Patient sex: M
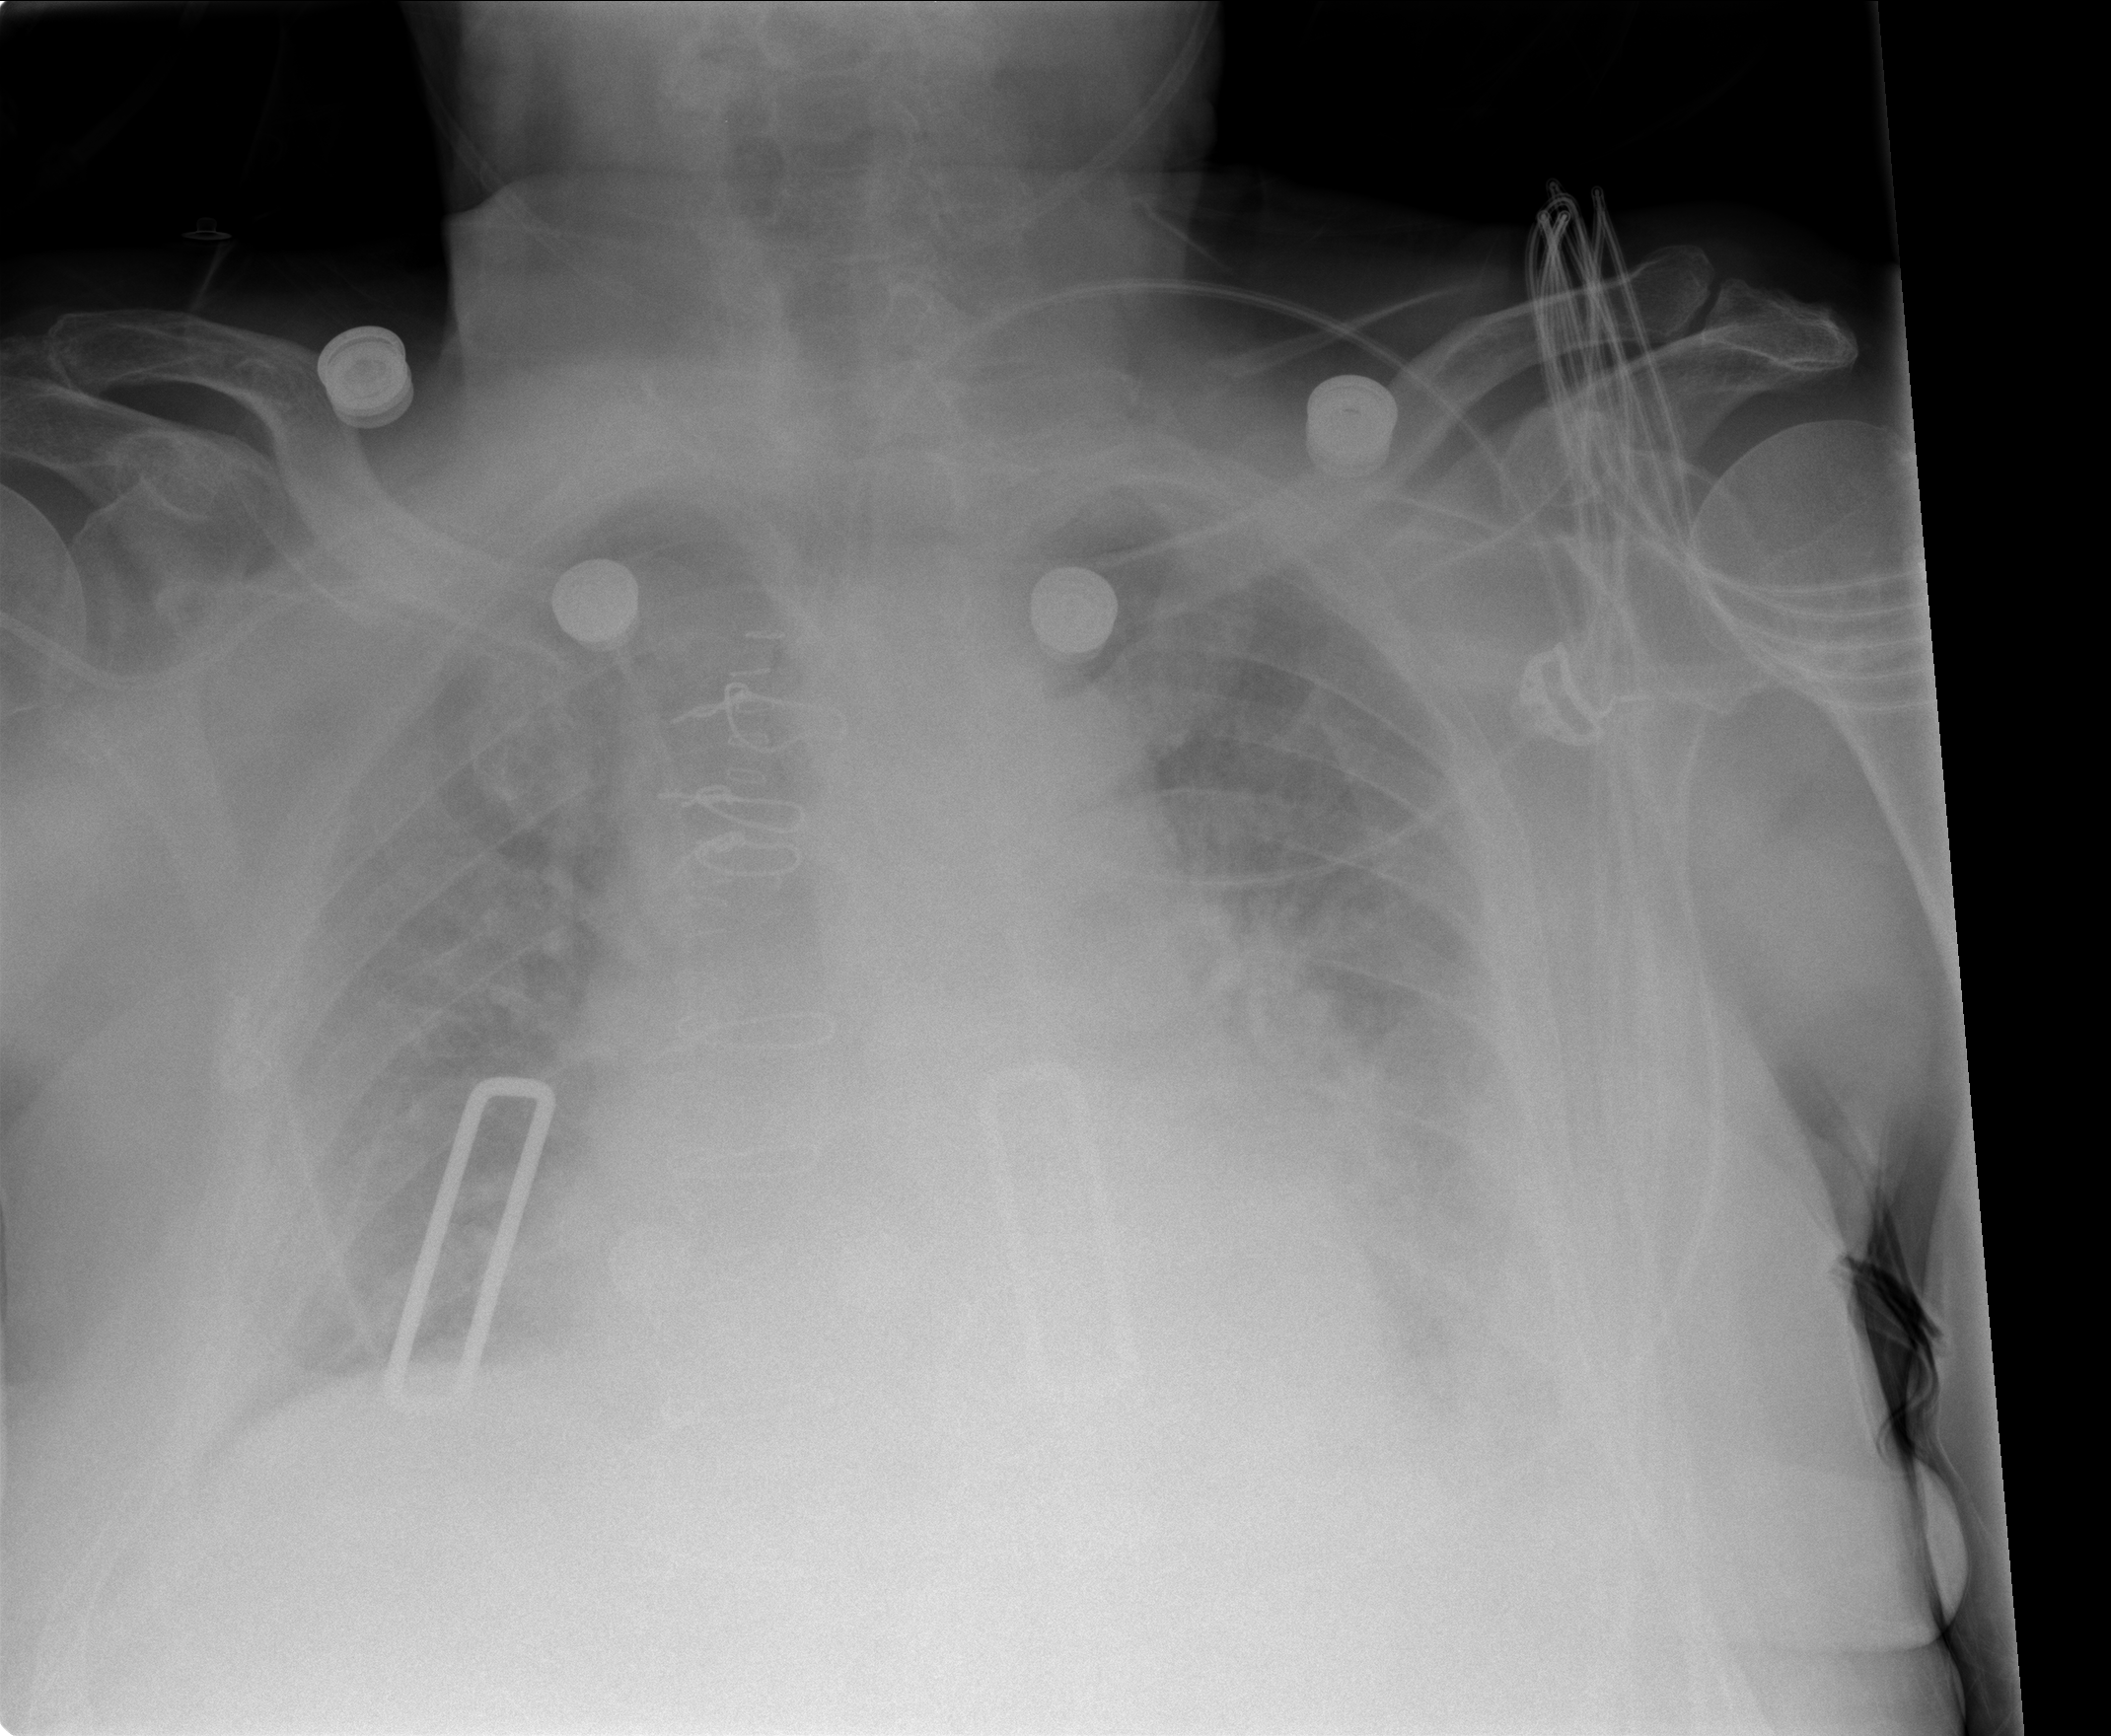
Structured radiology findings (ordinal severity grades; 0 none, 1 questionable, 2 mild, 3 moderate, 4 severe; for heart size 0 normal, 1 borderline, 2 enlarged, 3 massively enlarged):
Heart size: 2
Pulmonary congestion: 2
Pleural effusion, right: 2
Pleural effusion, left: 2
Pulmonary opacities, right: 0
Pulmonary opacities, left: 0
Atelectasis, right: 2
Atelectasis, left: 2